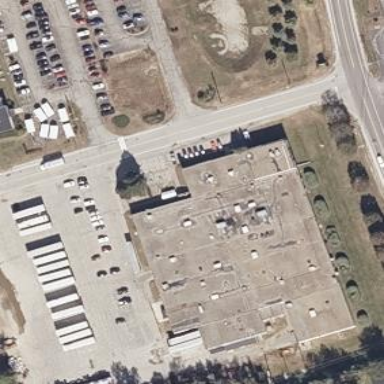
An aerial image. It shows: Manufacturing building.